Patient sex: M
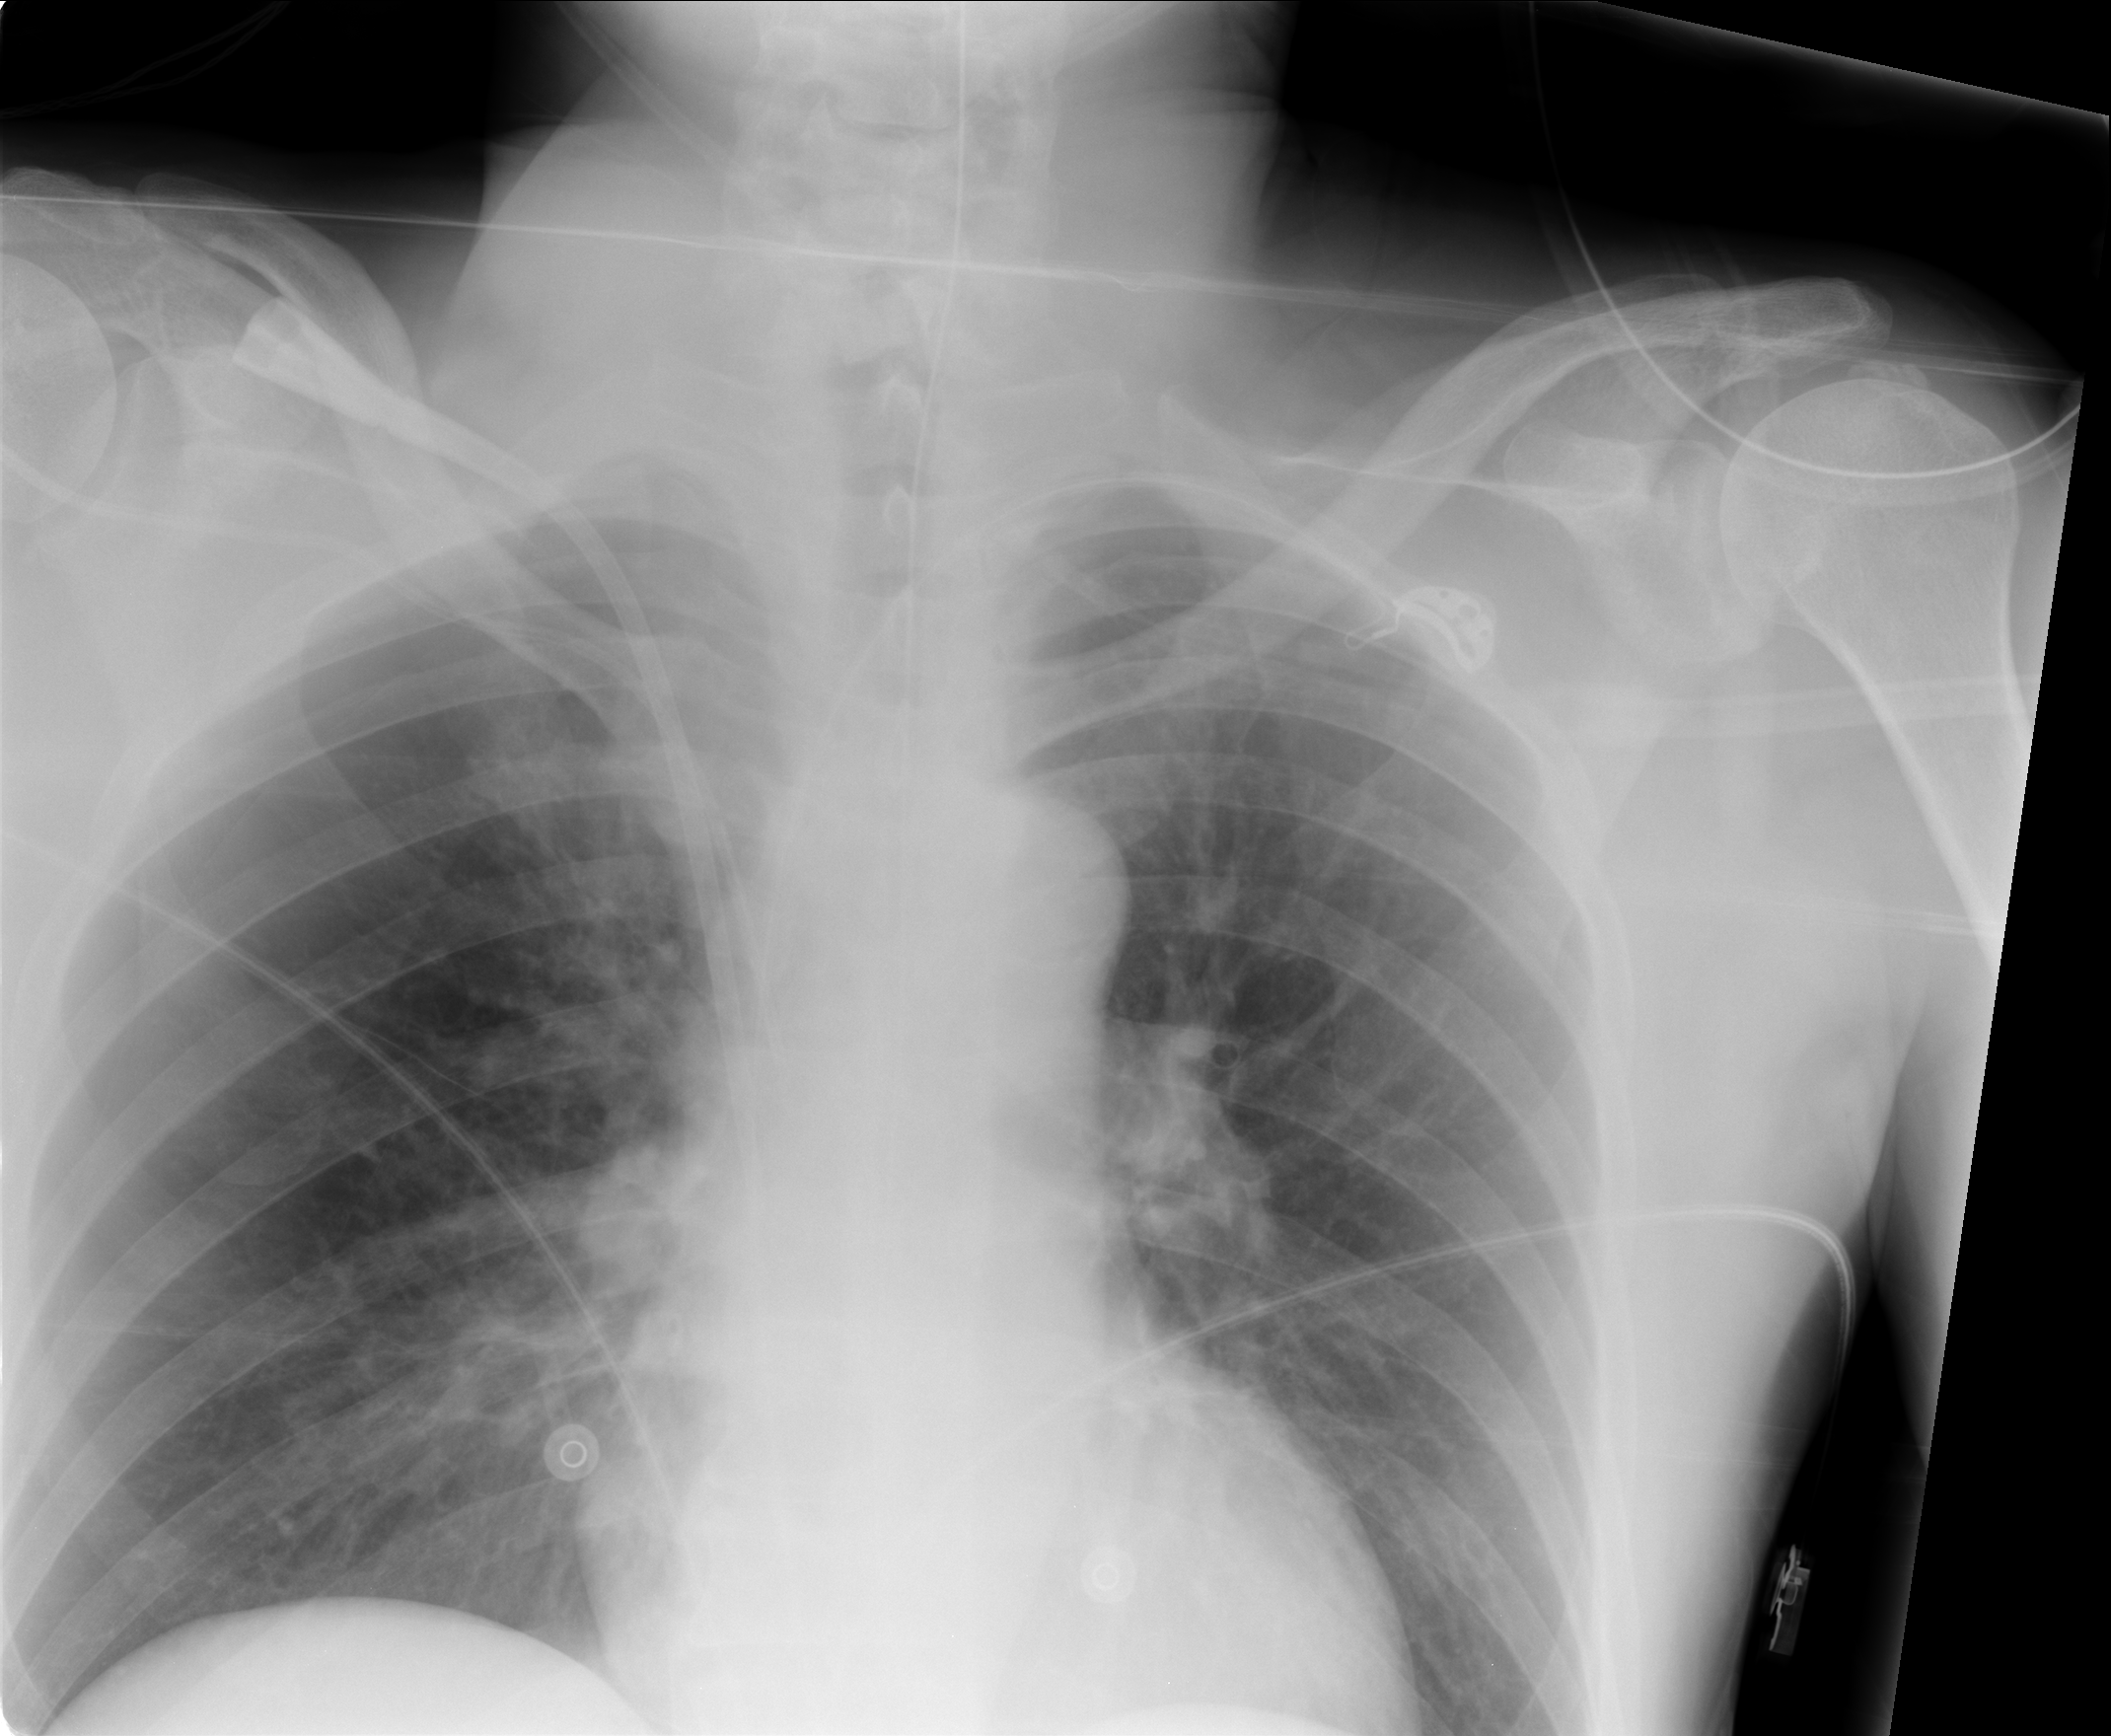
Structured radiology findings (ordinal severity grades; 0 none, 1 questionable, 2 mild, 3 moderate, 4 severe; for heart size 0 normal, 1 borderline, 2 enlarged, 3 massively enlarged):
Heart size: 1
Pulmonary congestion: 1
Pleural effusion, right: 0
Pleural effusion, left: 0
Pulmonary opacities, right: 0
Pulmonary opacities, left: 0
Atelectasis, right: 0
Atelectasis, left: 0